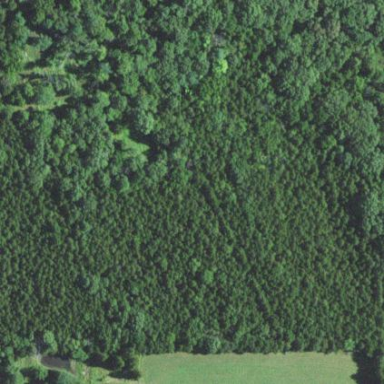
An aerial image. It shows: Woodland with evergreen needle-leaved trees.